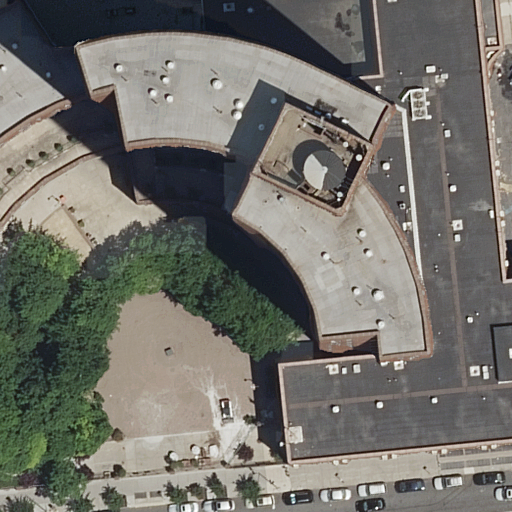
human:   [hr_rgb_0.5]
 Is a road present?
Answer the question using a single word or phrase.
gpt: yes

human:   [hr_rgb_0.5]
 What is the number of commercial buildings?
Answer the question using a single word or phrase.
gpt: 0

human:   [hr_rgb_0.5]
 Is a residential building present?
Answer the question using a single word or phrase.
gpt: yes

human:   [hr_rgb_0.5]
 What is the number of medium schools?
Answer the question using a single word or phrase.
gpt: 1

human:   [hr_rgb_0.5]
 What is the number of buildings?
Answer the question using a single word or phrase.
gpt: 1

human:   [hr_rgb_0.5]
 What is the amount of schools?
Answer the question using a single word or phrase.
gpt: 1

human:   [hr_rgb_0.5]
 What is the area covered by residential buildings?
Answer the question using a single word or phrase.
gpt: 1031m2

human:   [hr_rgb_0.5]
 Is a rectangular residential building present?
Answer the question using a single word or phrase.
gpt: no

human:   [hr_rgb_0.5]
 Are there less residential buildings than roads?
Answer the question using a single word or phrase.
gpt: no

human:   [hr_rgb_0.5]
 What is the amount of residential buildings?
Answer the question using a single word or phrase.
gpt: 1

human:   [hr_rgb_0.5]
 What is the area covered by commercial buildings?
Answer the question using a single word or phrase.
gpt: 0m2

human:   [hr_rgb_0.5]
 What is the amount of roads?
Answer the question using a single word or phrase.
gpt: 1

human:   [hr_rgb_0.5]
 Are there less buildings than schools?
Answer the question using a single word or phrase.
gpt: no

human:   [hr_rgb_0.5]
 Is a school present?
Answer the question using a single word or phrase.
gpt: yes

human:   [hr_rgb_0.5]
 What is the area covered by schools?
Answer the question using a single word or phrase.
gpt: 101m2

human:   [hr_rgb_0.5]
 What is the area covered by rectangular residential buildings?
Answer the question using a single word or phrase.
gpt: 0m2

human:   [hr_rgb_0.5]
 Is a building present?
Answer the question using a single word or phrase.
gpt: yes

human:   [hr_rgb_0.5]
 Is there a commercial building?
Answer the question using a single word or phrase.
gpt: no

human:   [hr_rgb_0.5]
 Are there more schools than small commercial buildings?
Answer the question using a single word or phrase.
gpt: yes

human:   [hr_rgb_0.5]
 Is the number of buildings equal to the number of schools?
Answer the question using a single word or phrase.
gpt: yes

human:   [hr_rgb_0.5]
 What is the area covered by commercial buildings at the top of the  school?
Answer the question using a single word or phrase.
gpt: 0m2

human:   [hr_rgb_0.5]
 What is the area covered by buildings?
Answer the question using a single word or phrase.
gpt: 1031m2

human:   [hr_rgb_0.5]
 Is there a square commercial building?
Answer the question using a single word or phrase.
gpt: no

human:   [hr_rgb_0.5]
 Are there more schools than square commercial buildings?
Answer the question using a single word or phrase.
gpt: yes

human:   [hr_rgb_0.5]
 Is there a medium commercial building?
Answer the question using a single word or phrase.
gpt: no

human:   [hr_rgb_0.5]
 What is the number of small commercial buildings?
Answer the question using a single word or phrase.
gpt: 0

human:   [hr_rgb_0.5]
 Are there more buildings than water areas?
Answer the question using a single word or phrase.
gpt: yes

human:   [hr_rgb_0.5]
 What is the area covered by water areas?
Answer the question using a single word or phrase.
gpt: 0m2

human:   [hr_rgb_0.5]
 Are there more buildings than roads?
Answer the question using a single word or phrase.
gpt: no

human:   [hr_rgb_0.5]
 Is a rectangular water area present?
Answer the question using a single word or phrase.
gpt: no

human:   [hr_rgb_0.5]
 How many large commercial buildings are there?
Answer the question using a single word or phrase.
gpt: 0

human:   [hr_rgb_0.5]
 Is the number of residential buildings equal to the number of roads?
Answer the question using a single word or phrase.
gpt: yes

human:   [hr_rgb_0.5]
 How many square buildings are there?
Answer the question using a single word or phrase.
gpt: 0

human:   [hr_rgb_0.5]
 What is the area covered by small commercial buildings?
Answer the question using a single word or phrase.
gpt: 0m2

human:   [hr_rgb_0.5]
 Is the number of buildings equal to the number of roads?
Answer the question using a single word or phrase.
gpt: yes

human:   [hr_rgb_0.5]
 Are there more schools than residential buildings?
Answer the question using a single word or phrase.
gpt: no

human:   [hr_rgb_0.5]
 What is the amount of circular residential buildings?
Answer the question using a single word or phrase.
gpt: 0

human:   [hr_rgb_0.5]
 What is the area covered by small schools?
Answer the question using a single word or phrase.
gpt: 0m2

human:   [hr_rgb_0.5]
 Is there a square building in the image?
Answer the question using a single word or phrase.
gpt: no

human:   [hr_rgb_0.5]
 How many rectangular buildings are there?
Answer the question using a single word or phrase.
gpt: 0

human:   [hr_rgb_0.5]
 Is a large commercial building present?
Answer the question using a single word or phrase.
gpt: no

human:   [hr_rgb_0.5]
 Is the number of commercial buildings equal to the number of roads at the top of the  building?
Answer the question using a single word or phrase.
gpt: yes

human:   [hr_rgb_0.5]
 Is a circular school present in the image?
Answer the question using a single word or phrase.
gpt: no

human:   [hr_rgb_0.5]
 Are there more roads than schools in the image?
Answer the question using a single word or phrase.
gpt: no

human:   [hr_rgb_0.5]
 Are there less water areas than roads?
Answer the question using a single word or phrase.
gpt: yes

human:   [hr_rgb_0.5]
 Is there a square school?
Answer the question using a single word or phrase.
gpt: no

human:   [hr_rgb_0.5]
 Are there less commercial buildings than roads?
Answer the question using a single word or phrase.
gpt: yes

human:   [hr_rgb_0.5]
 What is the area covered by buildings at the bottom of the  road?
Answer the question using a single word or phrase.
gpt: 0m2

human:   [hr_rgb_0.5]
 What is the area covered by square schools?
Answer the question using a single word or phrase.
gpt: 0m2

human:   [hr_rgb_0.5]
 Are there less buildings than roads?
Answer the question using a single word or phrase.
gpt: no

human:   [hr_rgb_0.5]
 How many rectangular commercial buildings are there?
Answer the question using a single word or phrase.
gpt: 0

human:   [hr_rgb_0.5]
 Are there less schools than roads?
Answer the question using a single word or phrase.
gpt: no

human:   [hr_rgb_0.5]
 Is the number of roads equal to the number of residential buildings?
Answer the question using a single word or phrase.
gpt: yes

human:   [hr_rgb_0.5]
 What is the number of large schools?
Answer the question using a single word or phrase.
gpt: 0

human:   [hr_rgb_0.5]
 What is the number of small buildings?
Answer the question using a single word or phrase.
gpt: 0

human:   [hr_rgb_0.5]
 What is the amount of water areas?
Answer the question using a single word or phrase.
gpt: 0

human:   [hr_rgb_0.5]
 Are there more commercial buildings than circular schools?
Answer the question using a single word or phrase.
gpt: no

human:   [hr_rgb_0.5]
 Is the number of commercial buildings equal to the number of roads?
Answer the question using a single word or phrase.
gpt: no

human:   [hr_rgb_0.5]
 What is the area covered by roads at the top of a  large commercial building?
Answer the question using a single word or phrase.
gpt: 0m2

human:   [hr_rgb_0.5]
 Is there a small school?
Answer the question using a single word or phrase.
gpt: no

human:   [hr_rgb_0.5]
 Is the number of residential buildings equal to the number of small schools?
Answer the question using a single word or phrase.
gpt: no

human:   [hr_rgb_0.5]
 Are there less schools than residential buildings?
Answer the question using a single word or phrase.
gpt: no

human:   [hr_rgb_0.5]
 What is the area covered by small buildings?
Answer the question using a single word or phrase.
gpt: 0m2

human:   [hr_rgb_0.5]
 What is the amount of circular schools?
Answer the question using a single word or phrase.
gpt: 0